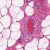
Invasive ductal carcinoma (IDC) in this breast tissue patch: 0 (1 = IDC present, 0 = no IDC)